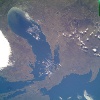
Label: land